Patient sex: F
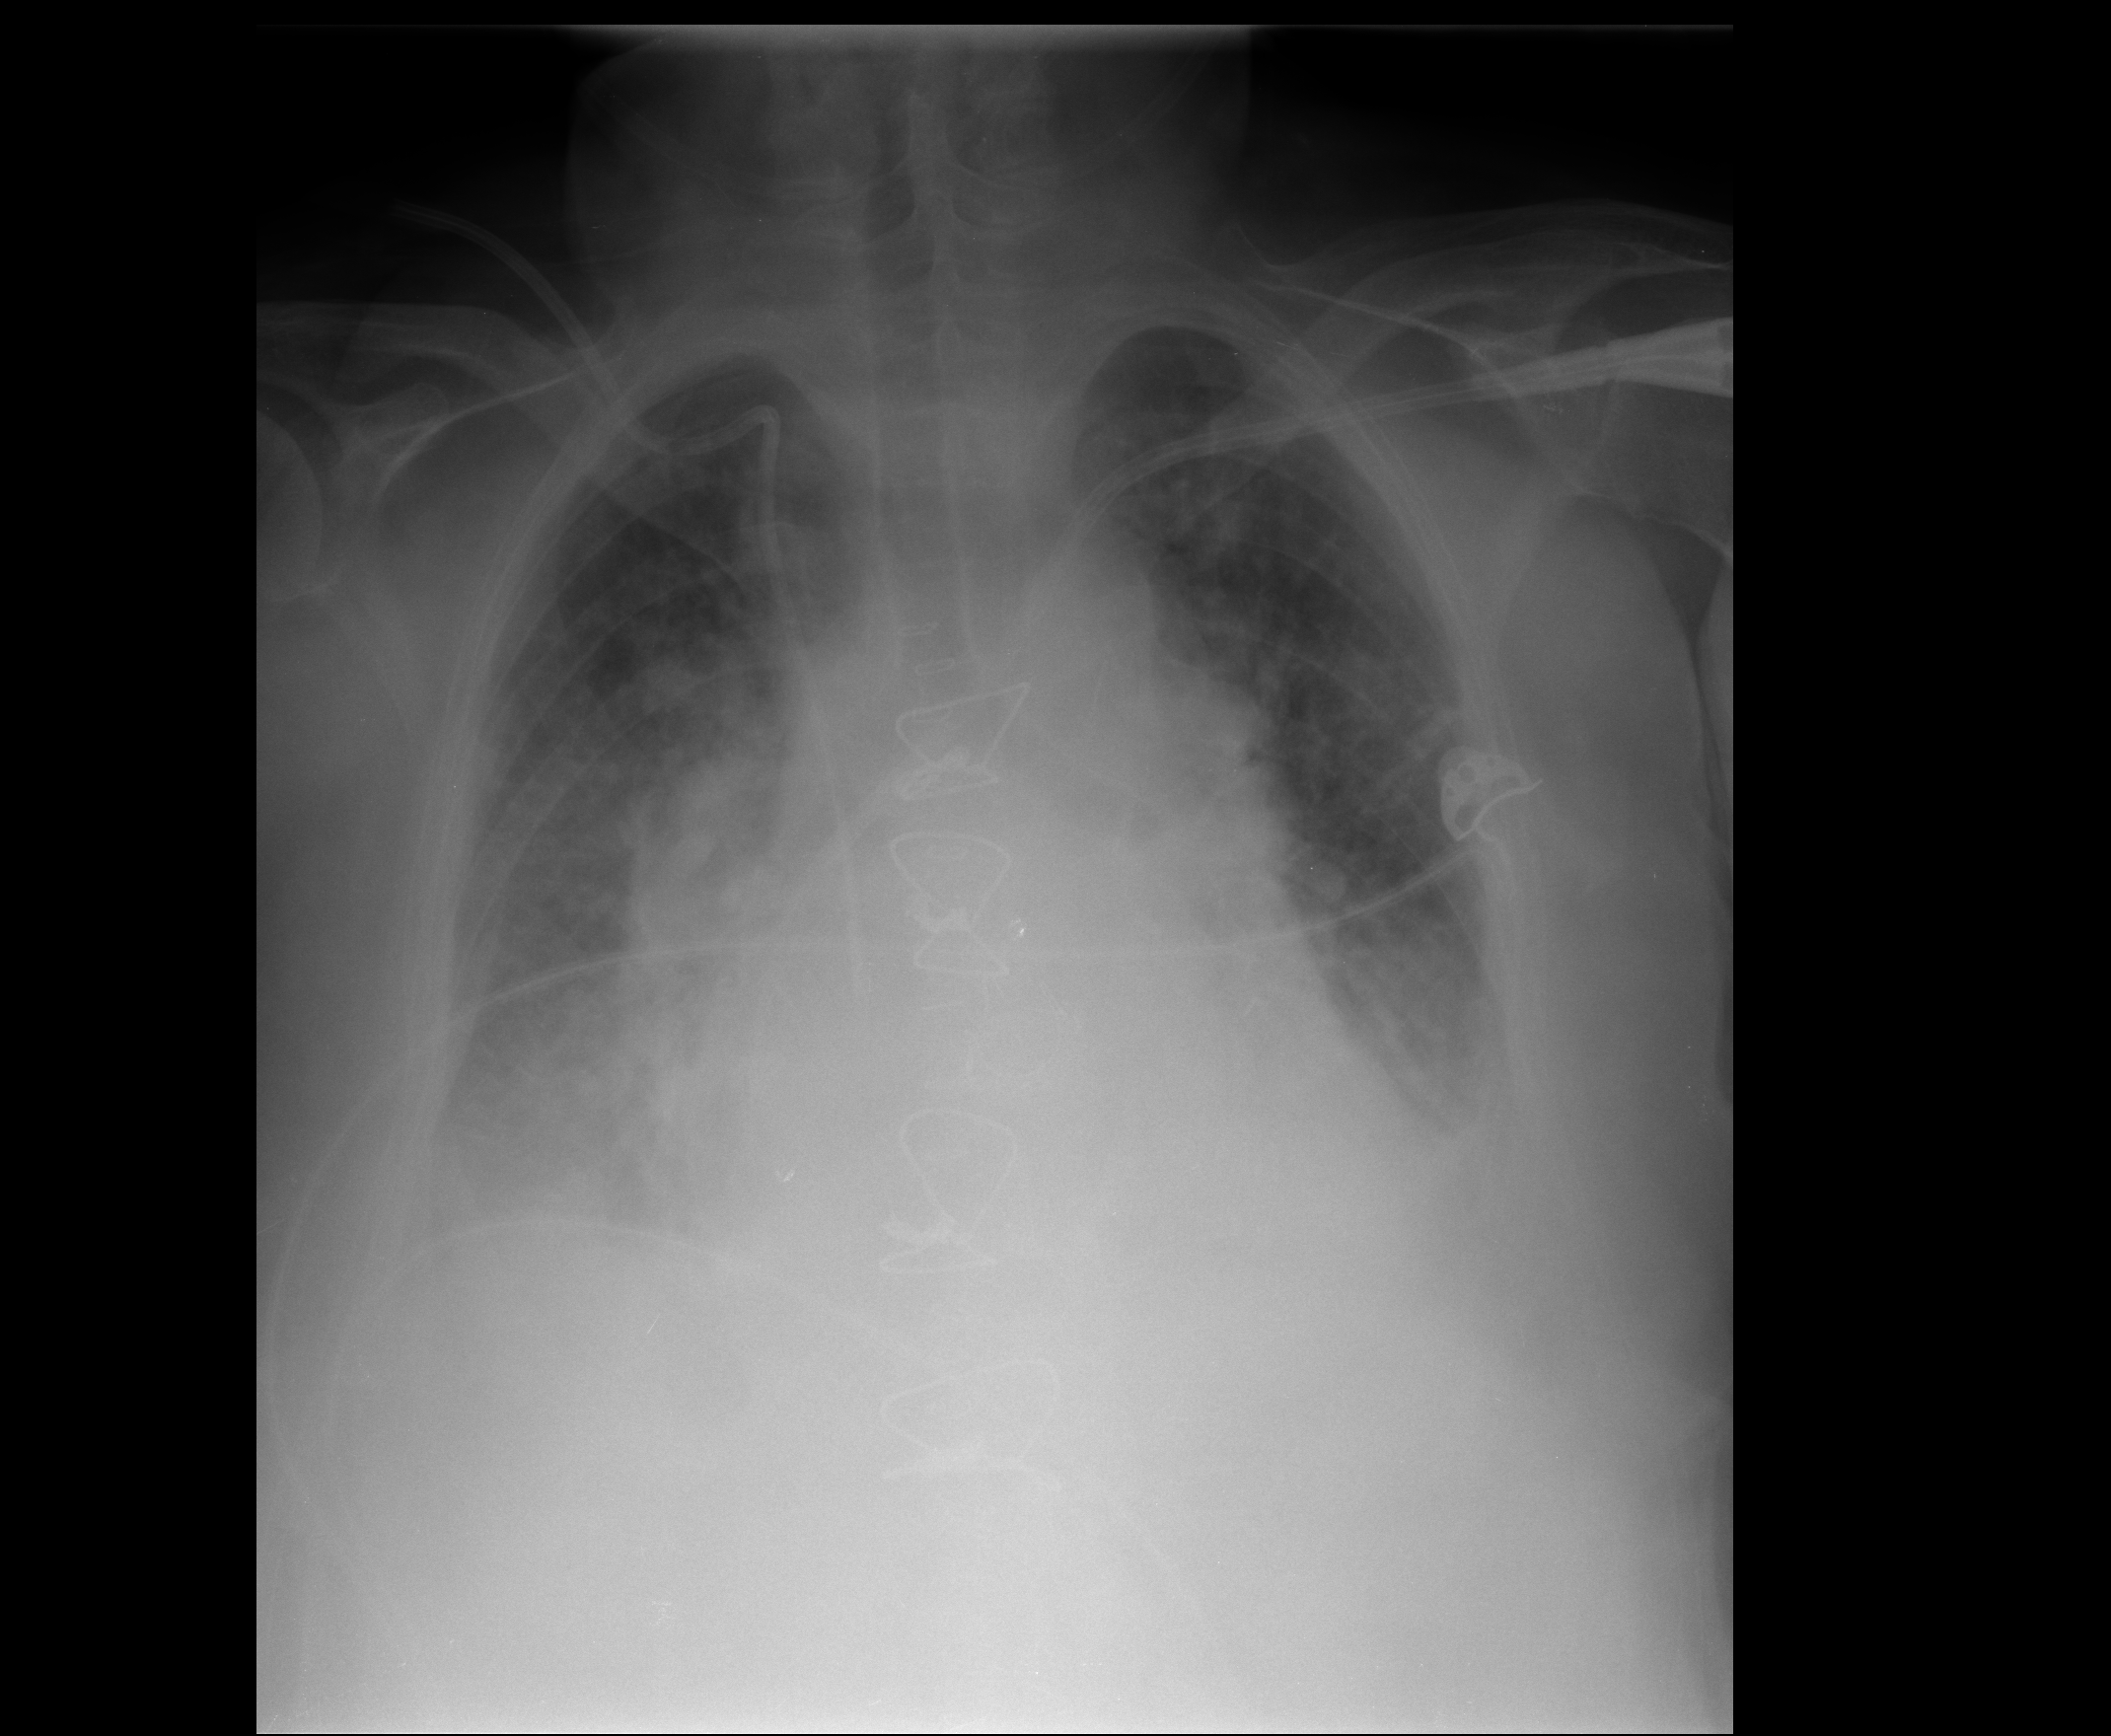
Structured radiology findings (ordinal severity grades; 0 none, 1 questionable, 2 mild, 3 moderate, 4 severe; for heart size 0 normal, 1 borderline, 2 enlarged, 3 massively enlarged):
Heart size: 3
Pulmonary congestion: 3
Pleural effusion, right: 2
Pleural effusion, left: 3
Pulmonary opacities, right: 0
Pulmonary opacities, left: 0
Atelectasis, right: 2
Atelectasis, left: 2